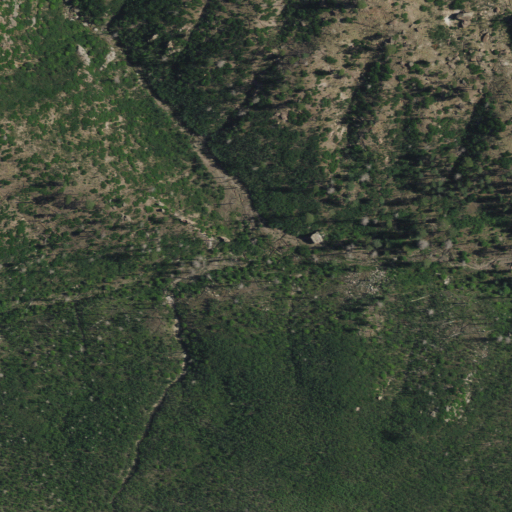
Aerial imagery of valley in New Mexico named Cañada Bonita containing only shrub